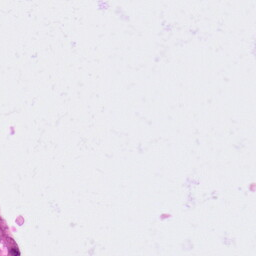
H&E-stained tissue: Lung